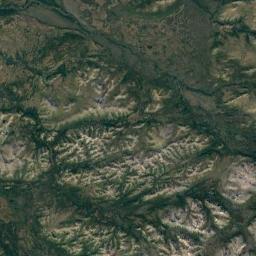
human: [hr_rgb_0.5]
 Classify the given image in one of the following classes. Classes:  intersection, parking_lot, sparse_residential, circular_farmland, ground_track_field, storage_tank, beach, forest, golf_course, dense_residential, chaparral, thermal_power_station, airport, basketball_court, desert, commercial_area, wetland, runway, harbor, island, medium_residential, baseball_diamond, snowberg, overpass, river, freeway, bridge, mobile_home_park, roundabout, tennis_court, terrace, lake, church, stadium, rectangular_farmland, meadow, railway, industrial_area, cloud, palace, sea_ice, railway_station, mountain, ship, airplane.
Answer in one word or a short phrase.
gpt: mountain